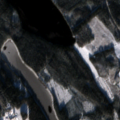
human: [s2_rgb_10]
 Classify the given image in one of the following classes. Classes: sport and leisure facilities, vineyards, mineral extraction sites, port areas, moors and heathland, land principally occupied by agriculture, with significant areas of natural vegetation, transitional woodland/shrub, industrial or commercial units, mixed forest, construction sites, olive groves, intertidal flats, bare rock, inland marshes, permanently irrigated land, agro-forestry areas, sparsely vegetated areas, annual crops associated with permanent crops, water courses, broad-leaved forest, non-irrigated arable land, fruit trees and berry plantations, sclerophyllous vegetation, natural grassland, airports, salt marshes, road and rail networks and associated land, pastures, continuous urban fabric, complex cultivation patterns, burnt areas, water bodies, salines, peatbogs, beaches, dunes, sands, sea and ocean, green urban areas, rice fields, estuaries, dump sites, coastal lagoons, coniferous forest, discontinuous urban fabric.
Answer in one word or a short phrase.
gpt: non-irrigated arable land, land principally occupied by agriculture, with significant areas of natural vegetation, coniferous forest, mixed forest, water bodies